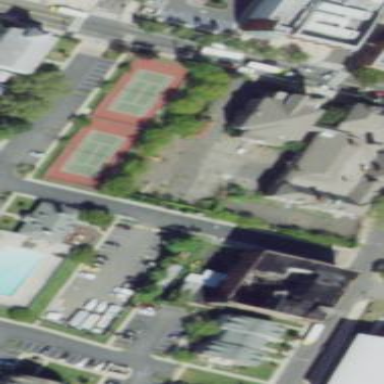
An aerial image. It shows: Tennis court on pitch designated for leisure land.